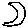
Label: moon